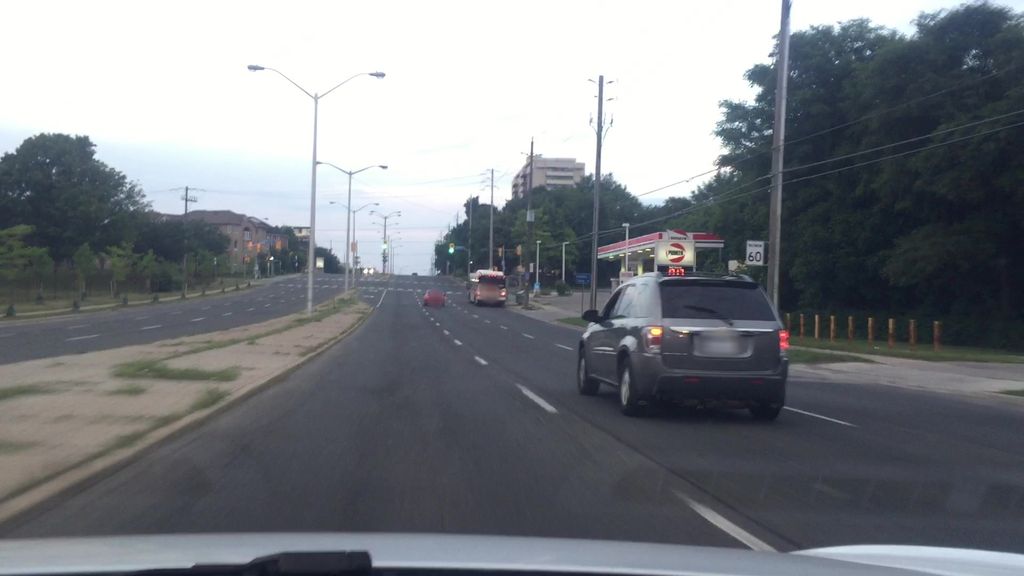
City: toronto